Field crop: maize
Growth stage: 2
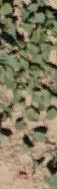
Species: convolvulus